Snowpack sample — Loveland Pass, Silver Plume, Colorado, USA (2/11/26, 12:00 PM MST)
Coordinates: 39.663, -105.886
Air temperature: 35 °F
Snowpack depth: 82 cm
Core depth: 10 cm
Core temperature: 17.6 °F
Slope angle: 13°, slope face: 12°
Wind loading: high
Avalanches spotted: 1
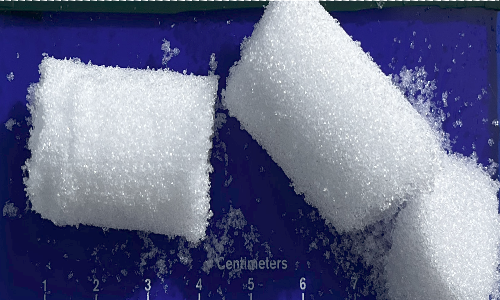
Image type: core
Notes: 1 small avalanche spotted on the north side of the bowl, lots of wind loading